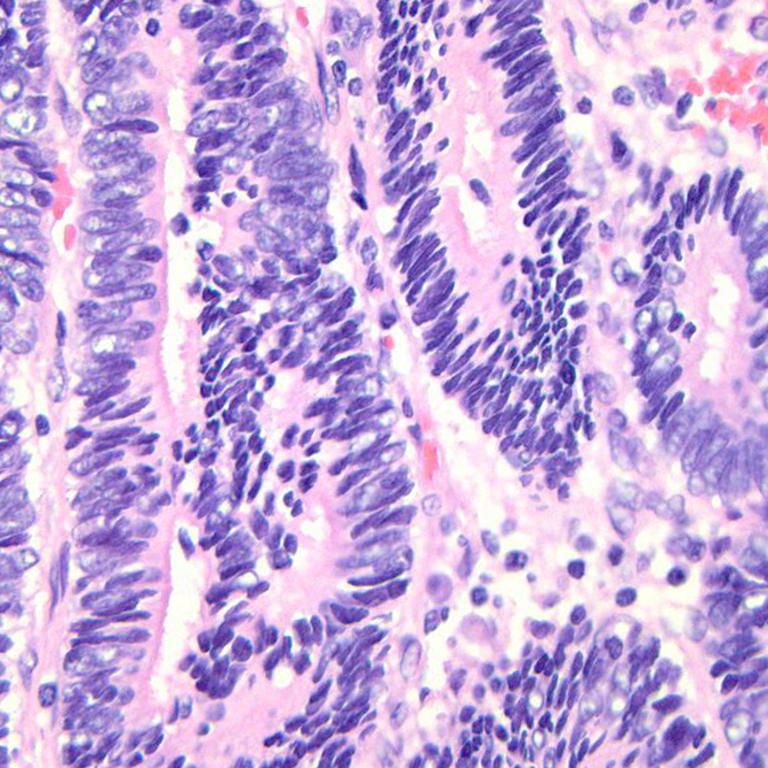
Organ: colon
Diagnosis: adenocarcinomas